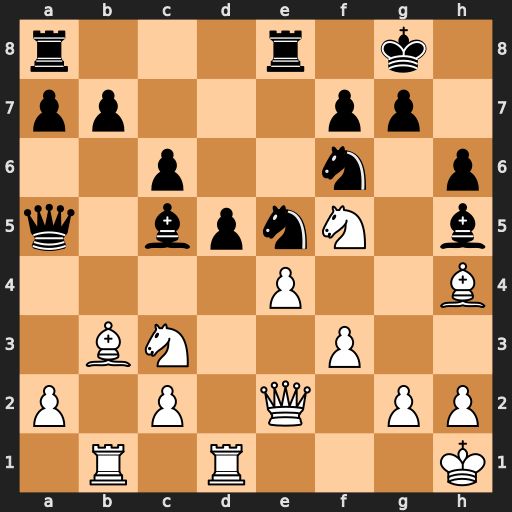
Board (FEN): r3r1k1/pp3pp1/2p2n1p/q1bpnN1b/4P2B/1BN2P2/P1P1Q1PP/1R1R3K
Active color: w
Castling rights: -
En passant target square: -
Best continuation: Bxf6 gxf6 Qd2